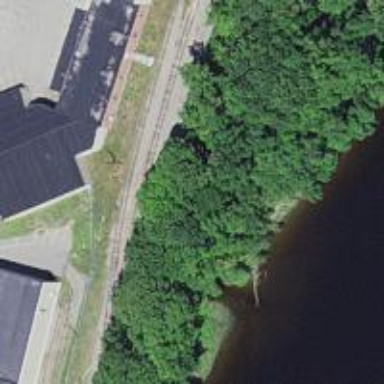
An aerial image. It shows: Disused railway.